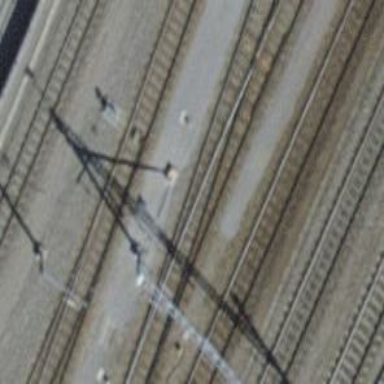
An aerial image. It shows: Railway switch.